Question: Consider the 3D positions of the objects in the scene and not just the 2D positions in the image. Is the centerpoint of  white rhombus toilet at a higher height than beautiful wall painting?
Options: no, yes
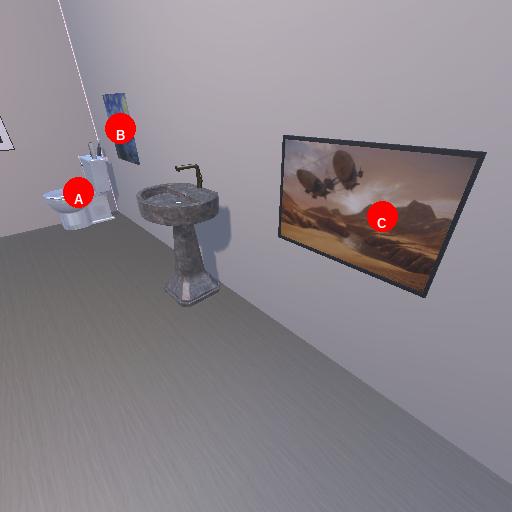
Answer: no